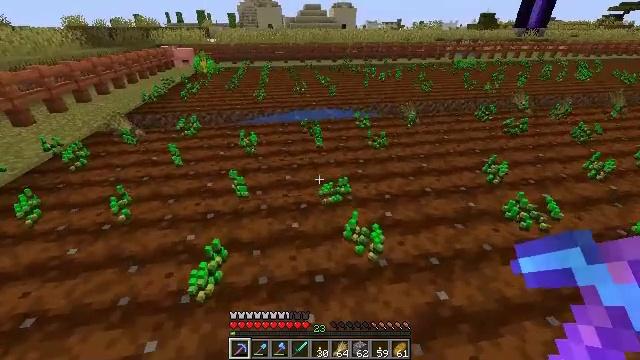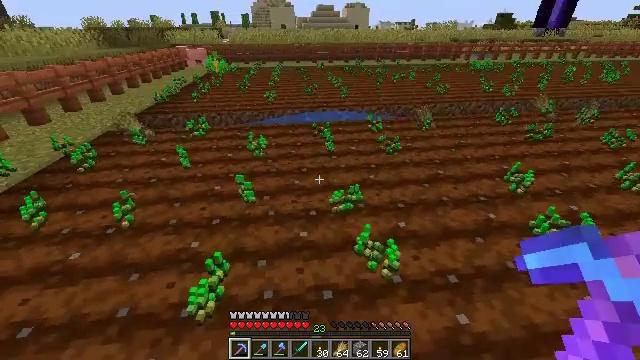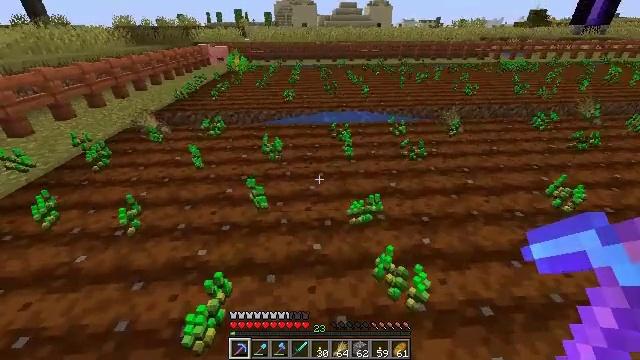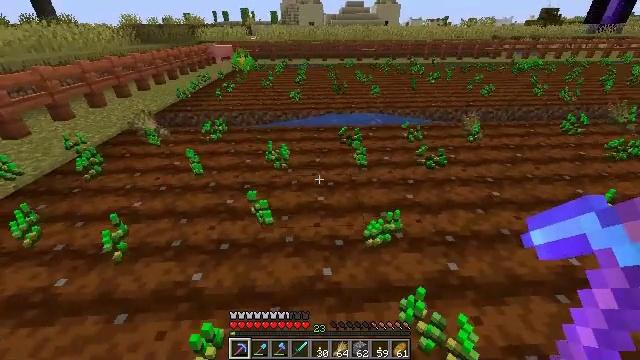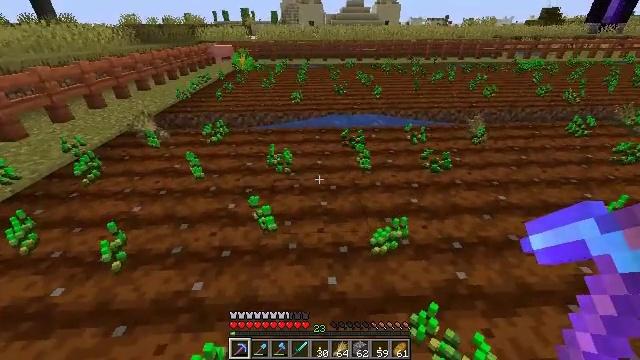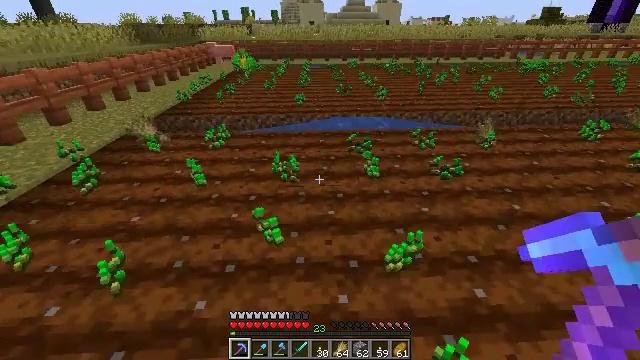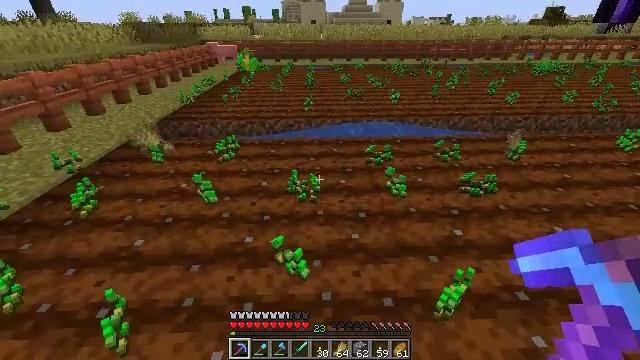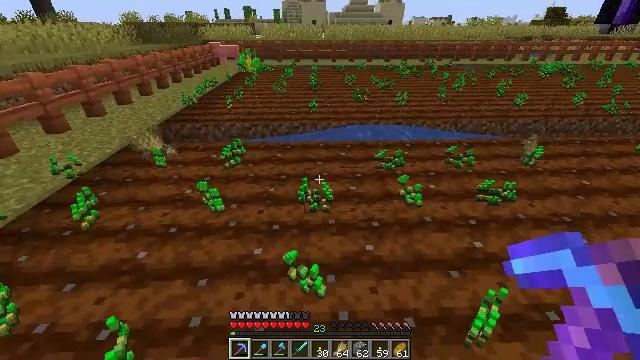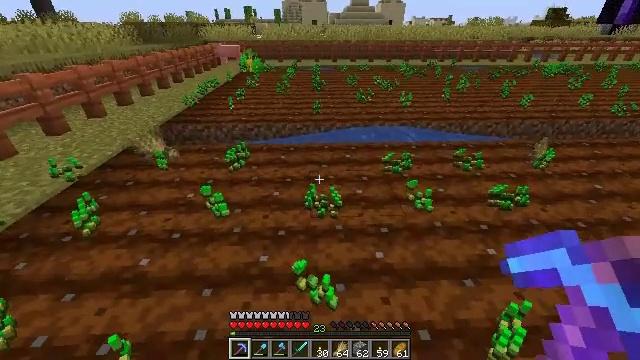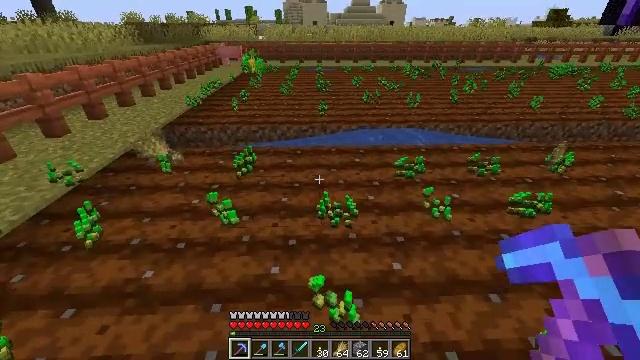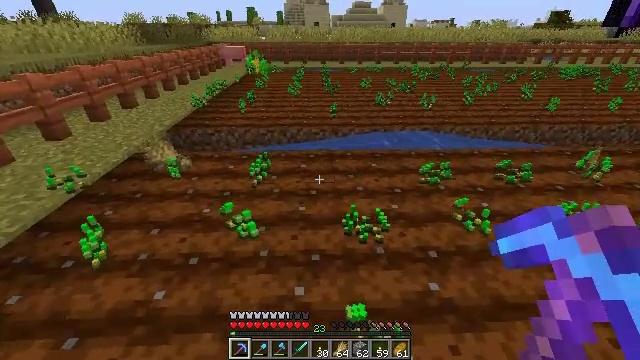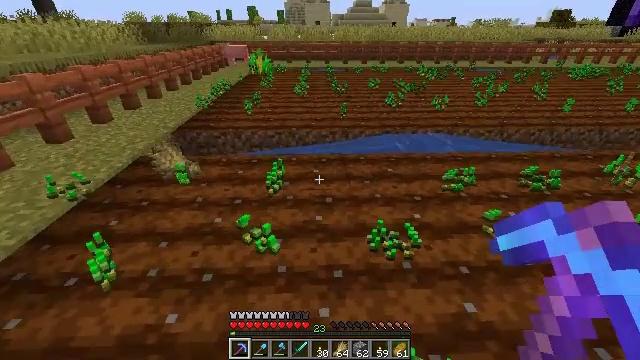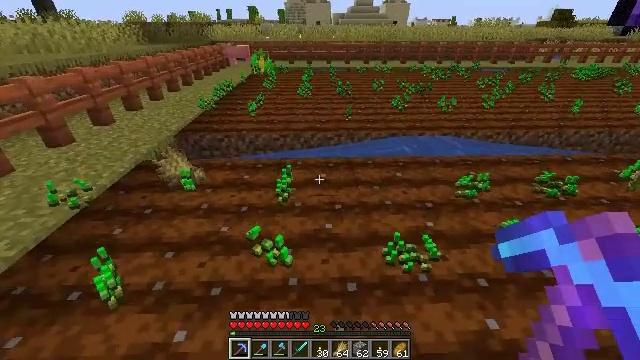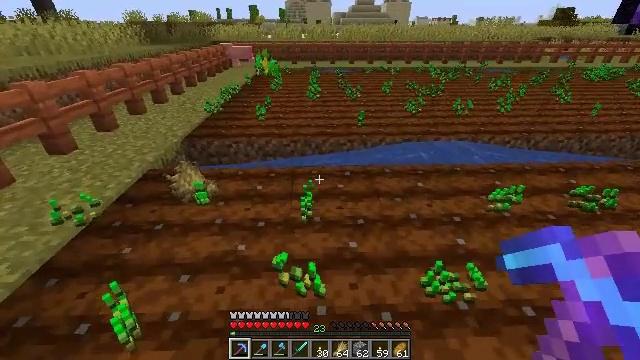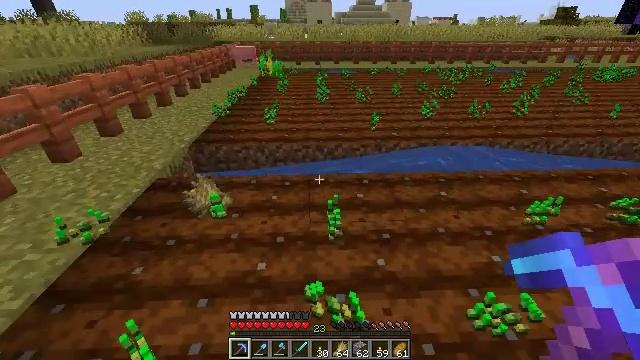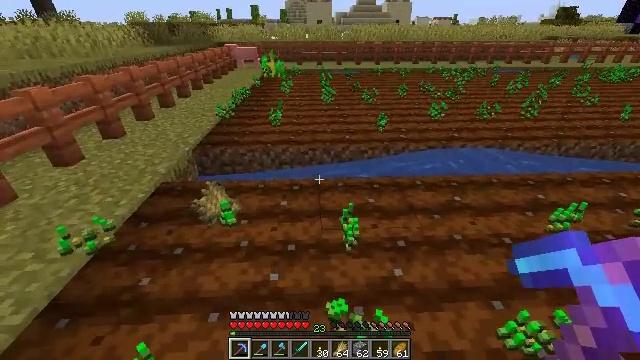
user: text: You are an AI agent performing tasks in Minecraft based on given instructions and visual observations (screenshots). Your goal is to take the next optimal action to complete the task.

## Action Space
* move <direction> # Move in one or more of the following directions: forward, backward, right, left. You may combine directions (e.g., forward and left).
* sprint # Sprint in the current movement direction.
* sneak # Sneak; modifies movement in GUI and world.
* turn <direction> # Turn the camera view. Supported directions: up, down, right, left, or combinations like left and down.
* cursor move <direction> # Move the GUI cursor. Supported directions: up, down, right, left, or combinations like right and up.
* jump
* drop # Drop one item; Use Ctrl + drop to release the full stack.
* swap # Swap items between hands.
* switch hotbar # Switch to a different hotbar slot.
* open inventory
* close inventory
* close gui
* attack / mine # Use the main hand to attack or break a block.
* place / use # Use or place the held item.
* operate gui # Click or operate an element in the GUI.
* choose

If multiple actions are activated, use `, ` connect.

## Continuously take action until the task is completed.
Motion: motion action
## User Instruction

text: Harvest wheat from the field.
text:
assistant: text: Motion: move forward, turn left
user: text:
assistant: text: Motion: move forward, turn left
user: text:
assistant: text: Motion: move forward and move left, turn left
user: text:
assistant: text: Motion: move forward and move left
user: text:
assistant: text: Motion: move forward and move left
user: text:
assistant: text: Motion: move forward and move left
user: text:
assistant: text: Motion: move forward and move left
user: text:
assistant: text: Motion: move forward and move left
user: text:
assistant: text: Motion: move forward and move left
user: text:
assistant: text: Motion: move forward and move left
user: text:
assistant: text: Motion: move forward and move left
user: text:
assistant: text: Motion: move forward and move left
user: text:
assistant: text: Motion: move forward and move left
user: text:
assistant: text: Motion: move forward and move left
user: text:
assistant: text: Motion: move forward and move left
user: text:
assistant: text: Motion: move forward and move left, turn right
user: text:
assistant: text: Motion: move forward and move left, turn right
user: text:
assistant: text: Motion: move forward and move left, turn right
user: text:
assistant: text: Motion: move forward and move left, turn right
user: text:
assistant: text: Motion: move forward and move left, turn right
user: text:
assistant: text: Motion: move forward and move left, turn right
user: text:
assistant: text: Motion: move forward and move left, turn right
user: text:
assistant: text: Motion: move forward and move left, turn right
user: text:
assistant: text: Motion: move forward and move left, turn right and up
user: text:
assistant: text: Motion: move forward and move left, turn right and up
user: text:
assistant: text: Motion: move forward, turn right
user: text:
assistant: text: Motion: move forward, turn right
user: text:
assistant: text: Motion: move forward
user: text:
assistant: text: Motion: move forward
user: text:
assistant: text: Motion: move forward